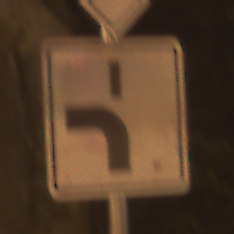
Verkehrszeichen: VerlaufVorfahrtsstrasse5
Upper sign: Vorfahrtsstrasse
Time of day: Night
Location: Outdoor (Urban)
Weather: Clear
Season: NotSpecified
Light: Artificial